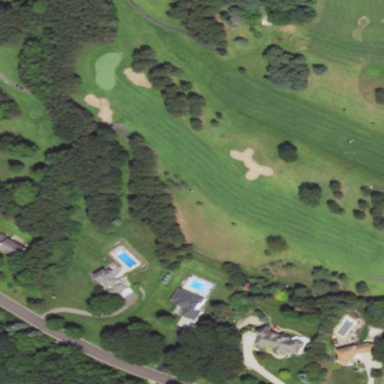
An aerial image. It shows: Rough grassy area used for golf.